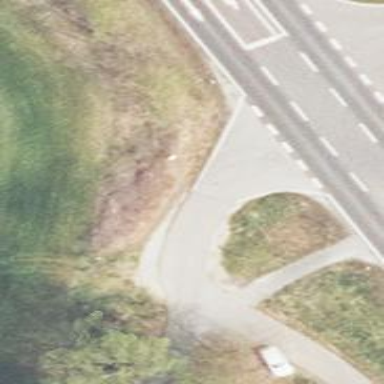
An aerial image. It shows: Emergency access point on the road.